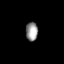
Tissue: lung
Cell type: Epithelial cells
Senescence score: 0.1646
Nuclear area (px): 218
Mean DAPI intensity: 152.408